Question: This is my simple 'customer' controller in 'Web API'.
'''
public class CustomerController : ApiController
{
BusinessLayer.ICustomerRepositary CustomerRepositary;
public CustomerDTO Get()
{
BusinessLayer.Customer customer = CustomerRepositary.GetCustomers();
// Map customer to customerDTO
return customerDTO;
}
}
'''
--> Models (Customer.cs), CustomerRepositary, ICustomerRepositary
--> DTOs (CustomerDTO.cs), CustomerController

My question is:
1. Is tightly coupling the business layer with the API layer, a good idea ?
2. Are there any other patterns to be implemented here?
3. When I am implementing unit tests, the unit tests contain the references of business layer. Is this design a correct one?
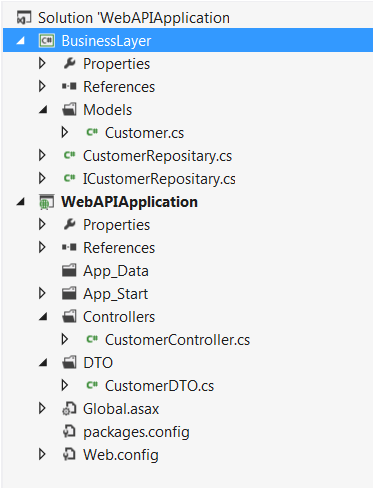
Answer: Like most things in software, it depends on what you are trying to achieve.
However, typically, classes that are created at a higher layer, can depend on classes from a lower layer. But not the other way around.
So, I don't see anything wrong with the direction that your code is moving in.
When writing tests for the 'CustomerController', you will be referencing 'BusinessLayer' classes. However, when writing tests for the 'BusinessLayer' classes, you would expect to be referencing the 'WebAPIApplication' classes.